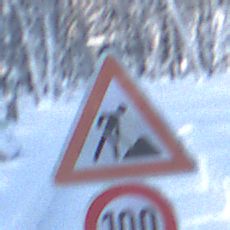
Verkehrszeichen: Arbeitsstelle
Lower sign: Geschwindigkeit100
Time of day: MorningAfternoon
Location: Outdoor (Nature)
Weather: Clear
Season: Winter
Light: Natural